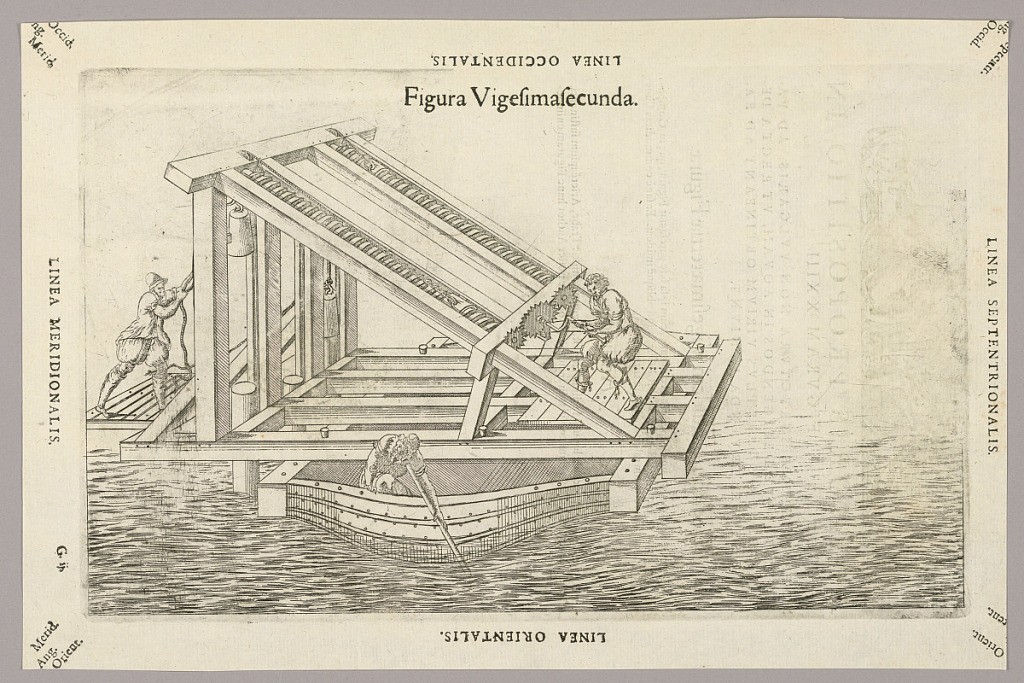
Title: Plate XXII from Theatrum instrumentorum et machinarum
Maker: Julio Paschale
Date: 1582
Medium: Woodcut on paper
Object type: Print
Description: A machine for driving piles into a river or harbor. ON a raft, a man, right, turns two screws with ropes, pulleys, and weights. Man left, by the piles, with a rope. Center, foreground, a third man with a pole in the water. Description in Latin on verso of 1949-152-219.